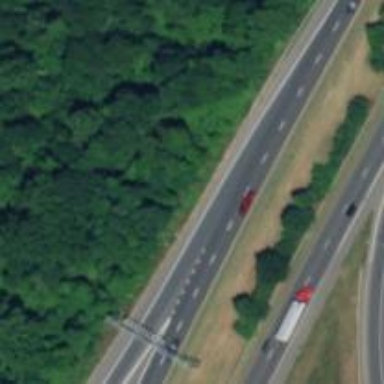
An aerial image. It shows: Motorway junction.